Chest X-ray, AP view. Patient: 40 years old, sex F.
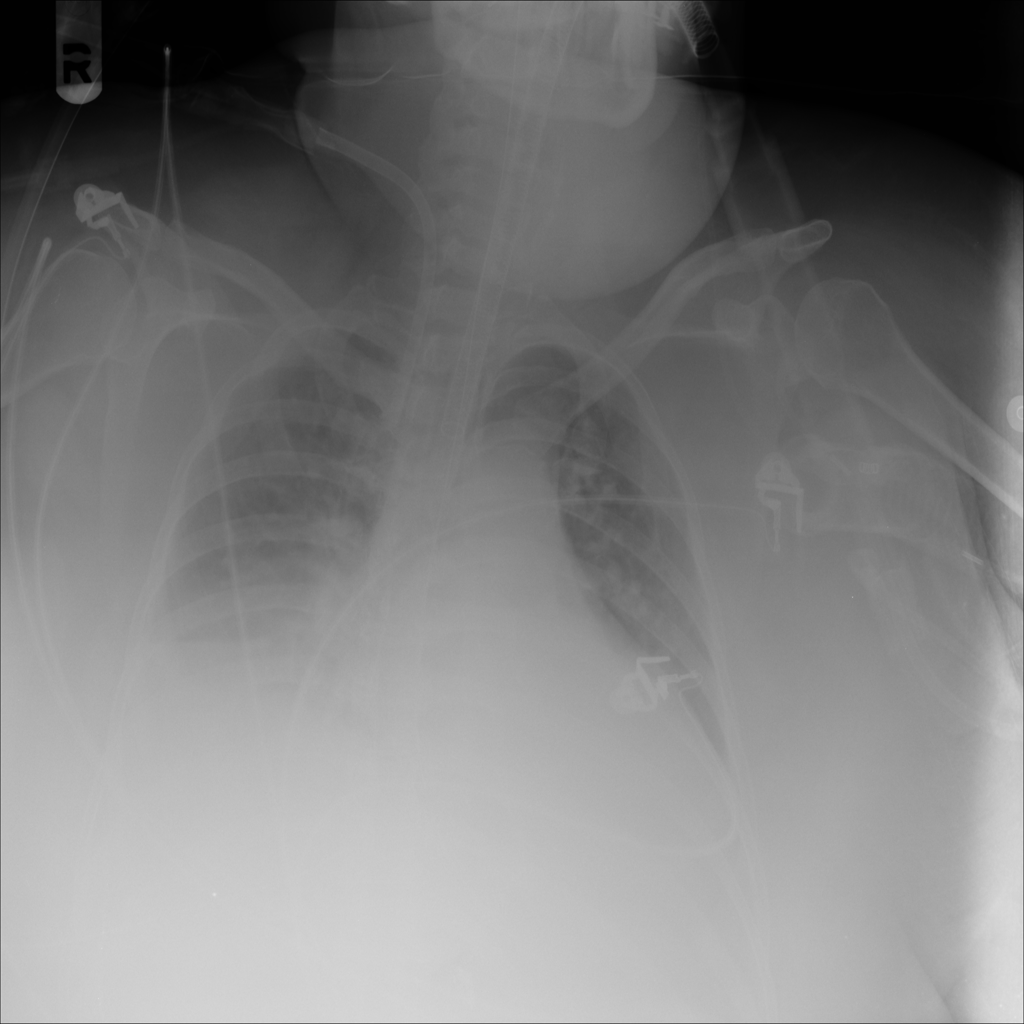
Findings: Effusion, Infiltration